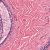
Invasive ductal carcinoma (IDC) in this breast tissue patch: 0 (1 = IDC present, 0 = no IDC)